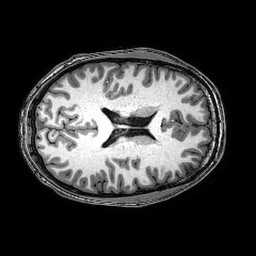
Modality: T1w
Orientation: axial
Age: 23
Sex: male
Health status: healthy
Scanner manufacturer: philips
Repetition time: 0.00833 s
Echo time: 0.00383 s